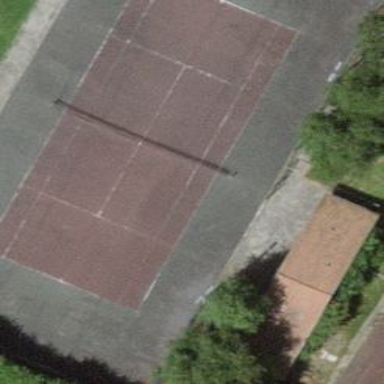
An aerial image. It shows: Tennis court on the leisure land pitch.